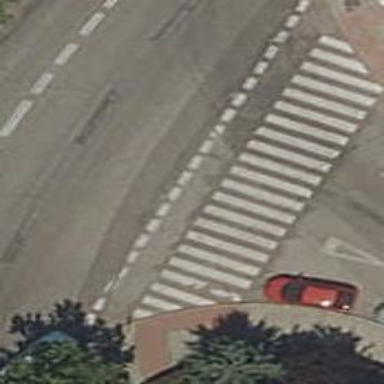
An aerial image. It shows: Road with "give way" sign.